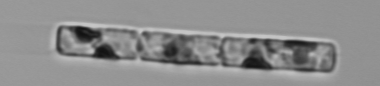
Label: Guinardia_delicatula